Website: bh-photo
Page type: account-selection
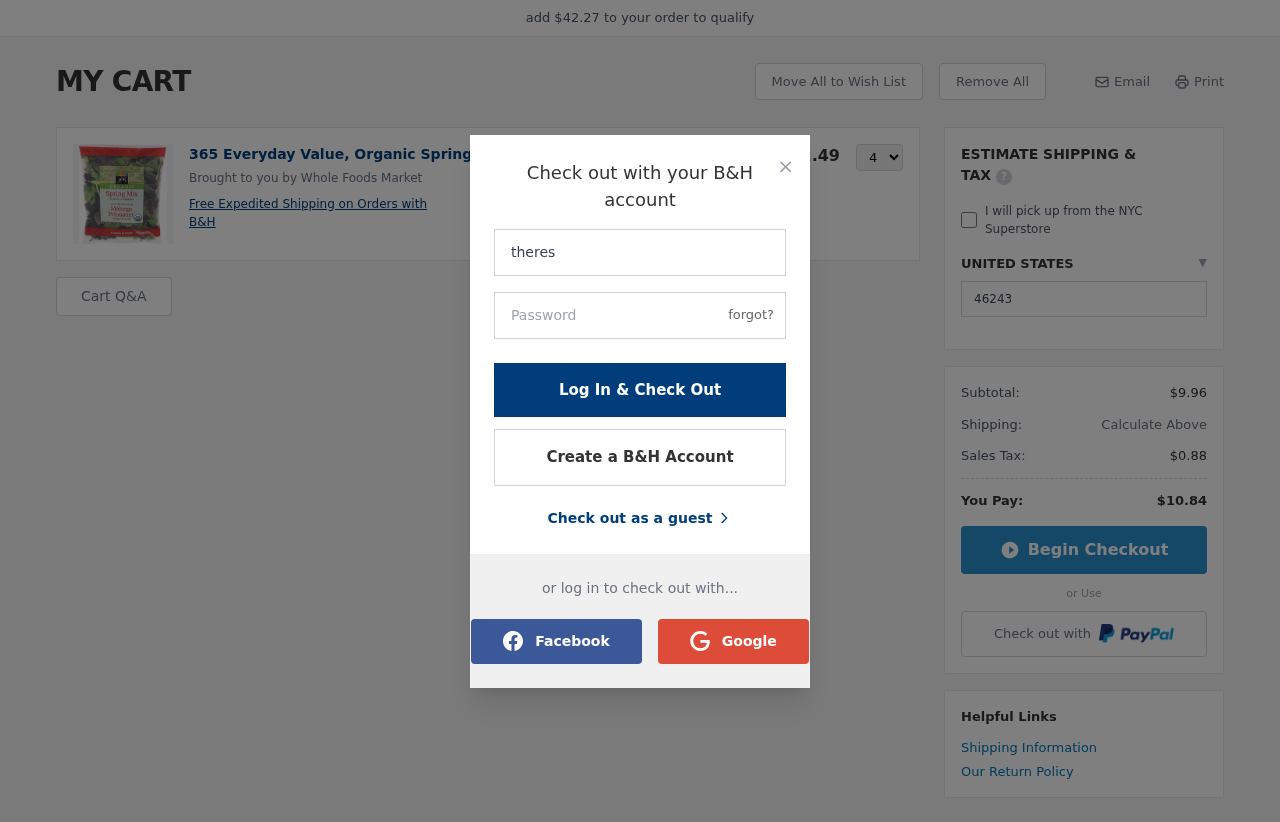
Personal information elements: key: PII_COUNTRY
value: UNITED STATES
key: PII_LOGIN_USERNAME
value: theresashort58
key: PII_POSTCODE
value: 46243
Product elements: key: PRODUCT1_DESC
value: Brought to you by Whole Foods Market
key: PRODUCT1_NAME
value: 365 Everyday Value, Organic Spring Mix, 4 OZ
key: PRODUCT1_PRICE
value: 2.49
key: PRODUCT1_QUANTITY
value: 4
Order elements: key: ORDER_SUBTOTAL
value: $9.96
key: ORDER_TAX
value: $0.88
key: ORDER_TOTAL
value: $10.84
Other elements: key: AMOUNT_TO_QUALIFY
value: $42.27